Interaction volume radius: 5 \u00c5
Interaction volume height: 35 \u00c5
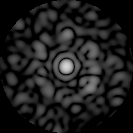
Disorder parameter: 0.8047